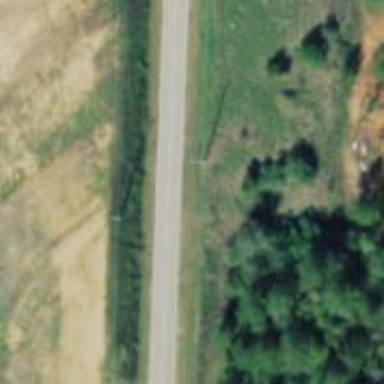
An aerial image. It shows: Power pole.